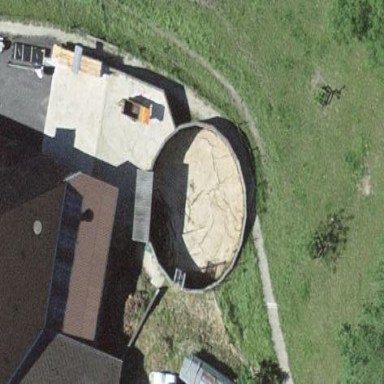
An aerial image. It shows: Storage tank with man-made structure.